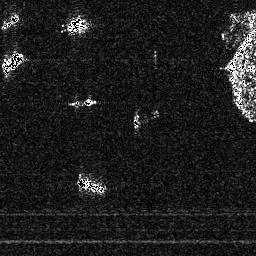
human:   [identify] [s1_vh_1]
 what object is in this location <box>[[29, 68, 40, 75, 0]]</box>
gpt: <ref>1 small ship at the bottom</ref>